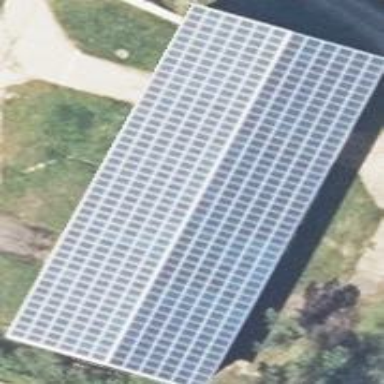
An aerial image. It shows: Building equipped with small solar photovoltaic panel for generating electricity.